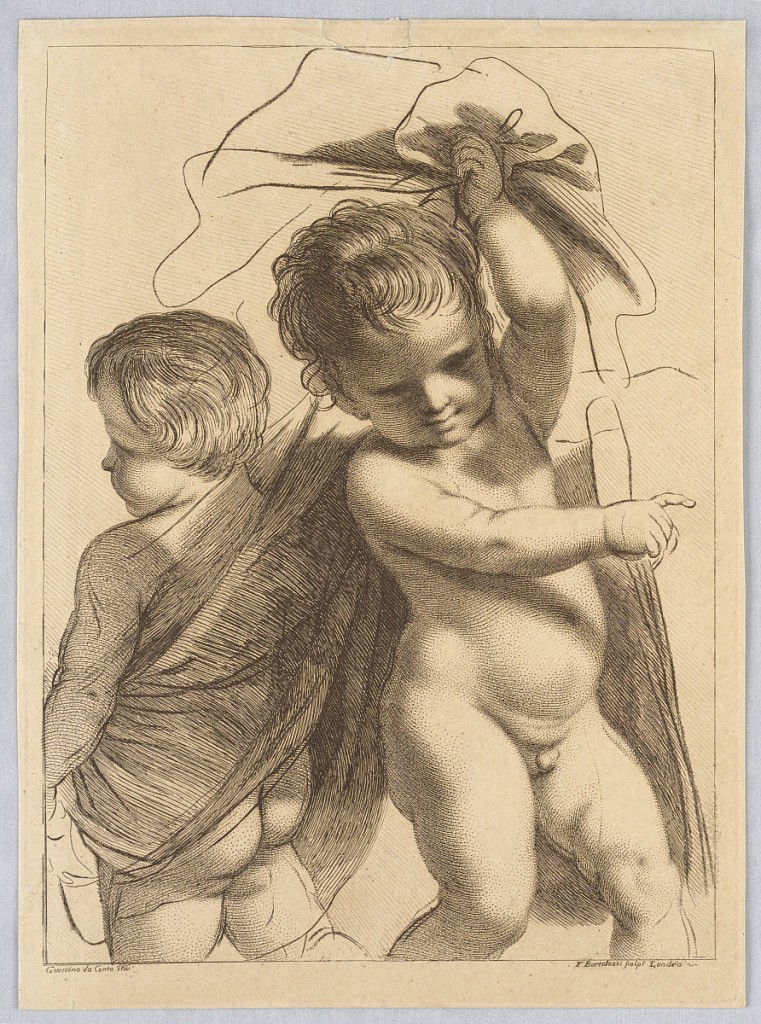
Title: Two Boys
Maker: Francesco Bartolozzi, Italian, active England, 1727–1815
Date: ca. 1769–1770
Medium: Engraving in brown ink on beige paper
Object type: Print
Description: The larger boy, at right, gestures to the right while holding high in his left hand the ends of a covering about the second boy, who stands with his back to the observer, looking towards the left.